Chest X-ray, AP view. Patient: 58 years old, sex F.
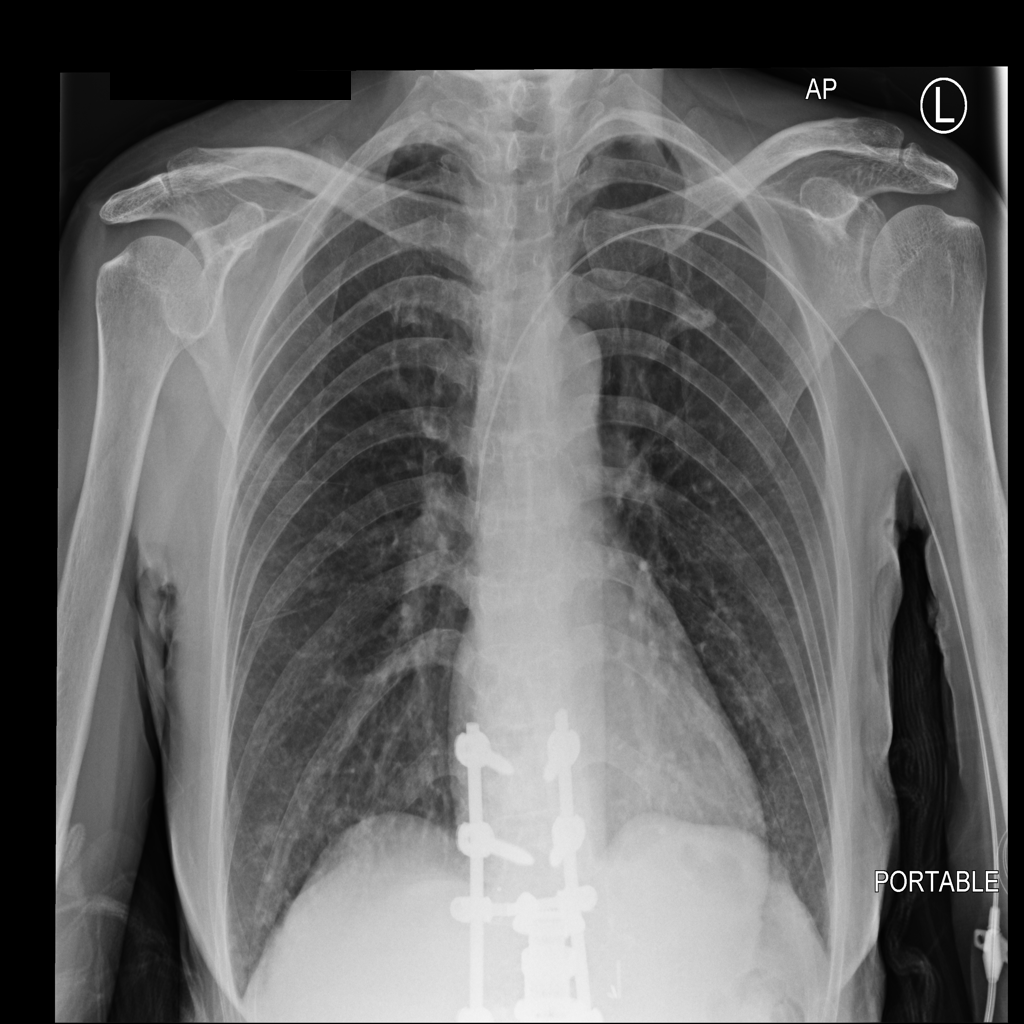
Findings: Nodule